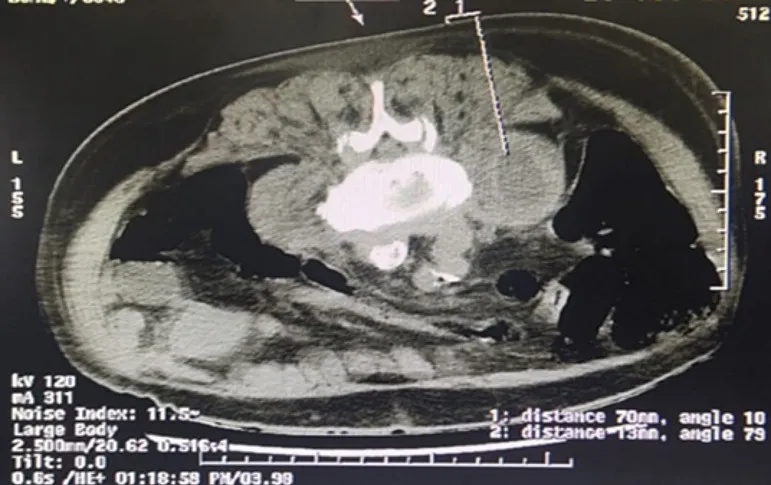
CT-guided aspiration/biopsy of the right-sided psoas abscess.
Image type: radiology (ct)